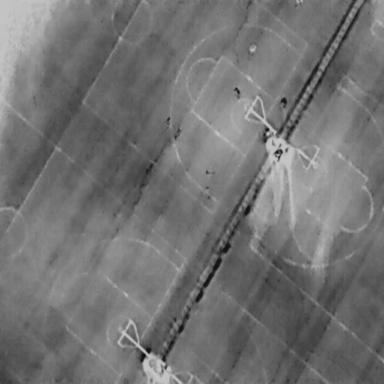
There are ten People in the infrared image.